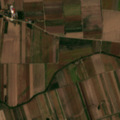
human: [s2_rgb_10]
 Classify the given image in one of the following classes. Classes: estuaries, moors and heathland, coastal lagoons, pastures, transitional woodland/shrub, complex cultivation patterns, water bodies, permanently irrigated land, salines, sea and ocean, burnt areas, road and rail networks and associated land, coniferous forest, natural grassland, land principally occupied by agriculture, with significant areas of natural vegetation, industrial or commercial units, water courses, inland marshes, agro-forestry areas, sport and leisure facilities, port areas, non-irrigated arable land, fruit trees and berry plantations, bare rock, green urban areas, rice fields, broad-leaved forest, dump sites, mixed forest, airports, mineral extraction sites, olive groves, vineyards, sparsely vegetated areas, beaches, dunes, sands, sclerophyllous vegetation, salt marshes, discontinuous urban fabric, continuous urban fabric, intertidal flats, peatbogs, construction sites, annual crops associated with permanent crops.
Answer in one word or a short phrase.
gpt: non-irrigated arable land